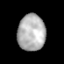
Tissue: prostate
Cell type: T cells
Senescence score: 0.2387
Nuclear area (px): 983
Mean DAPI intensity: 178.523